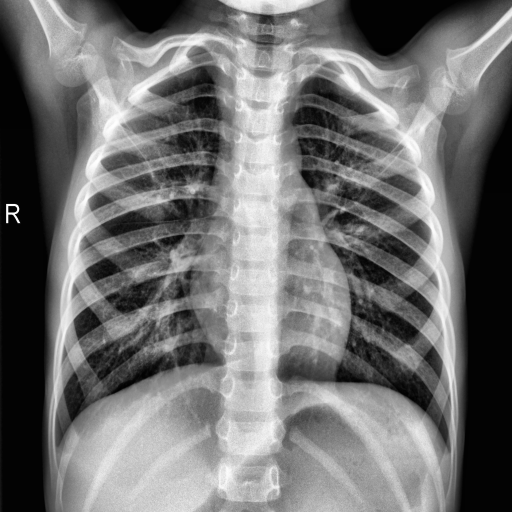
Finding: NORMAL